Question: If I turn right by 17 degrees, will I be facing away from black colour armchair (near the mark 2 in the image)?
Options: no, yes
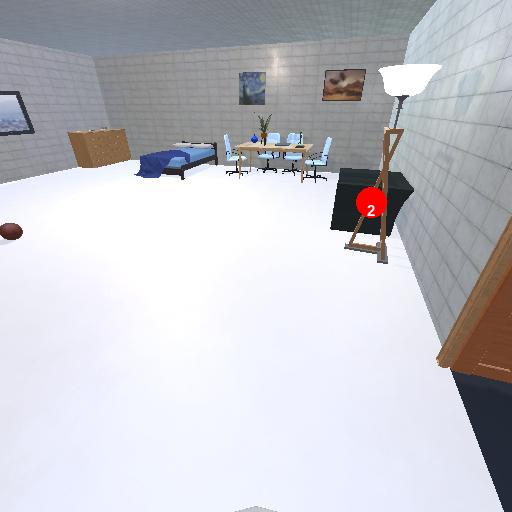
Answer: no